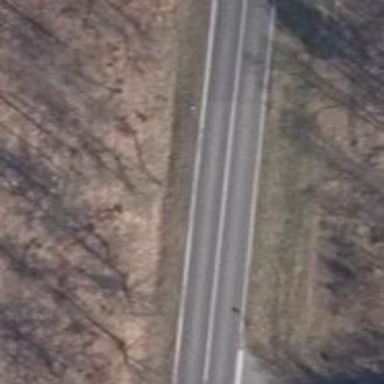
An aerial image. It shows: Secondary road.